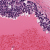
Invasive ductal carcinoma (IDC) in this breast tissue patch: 0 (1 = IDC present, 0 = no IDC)